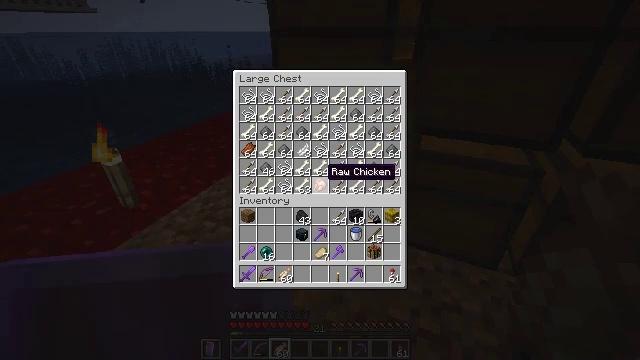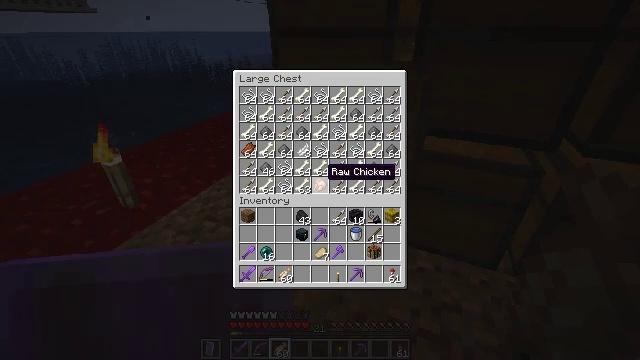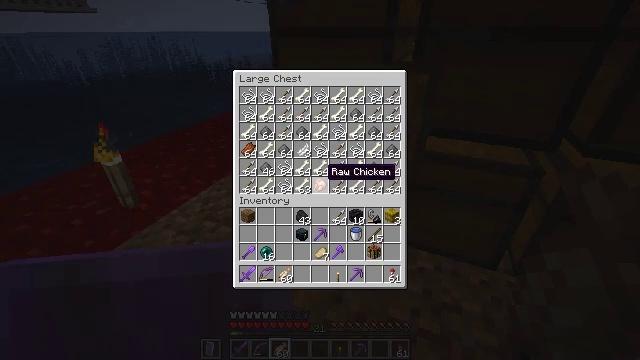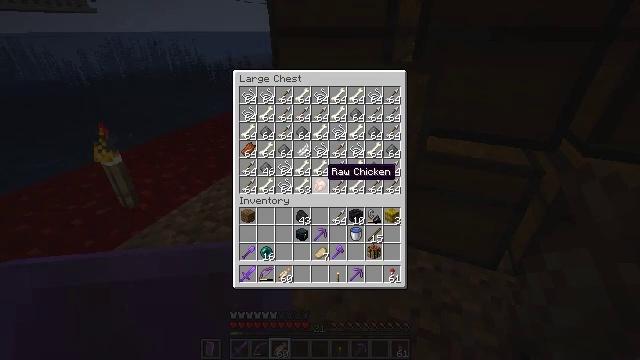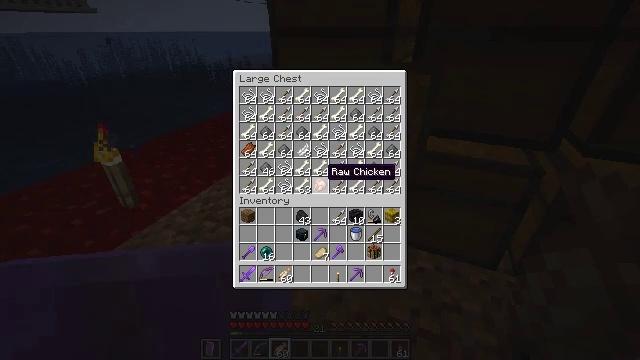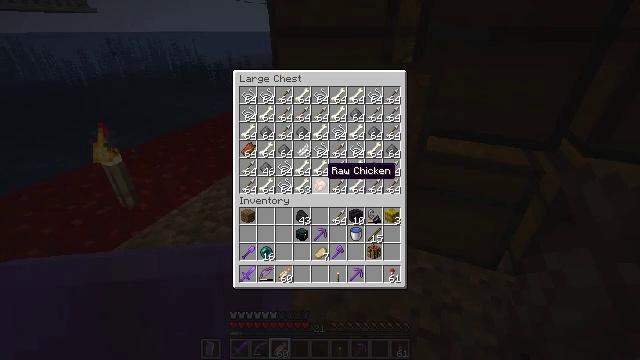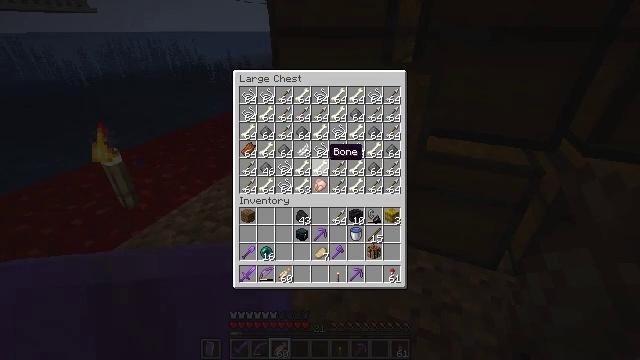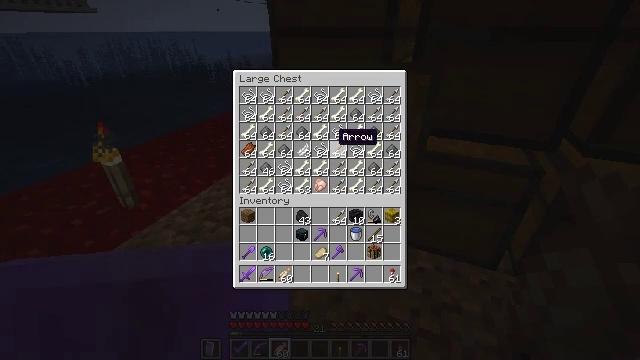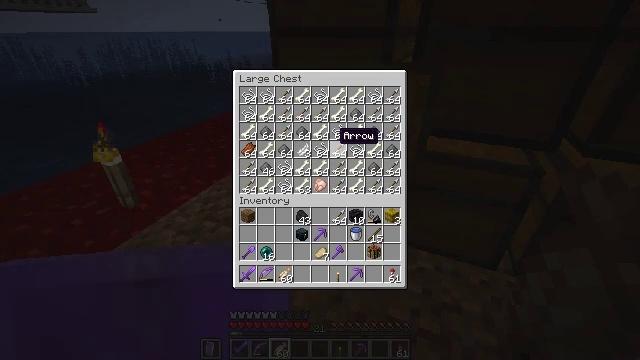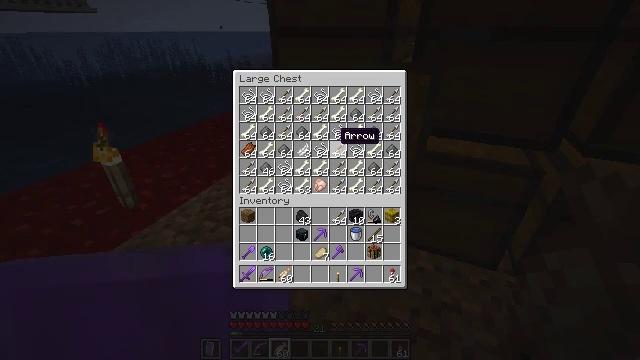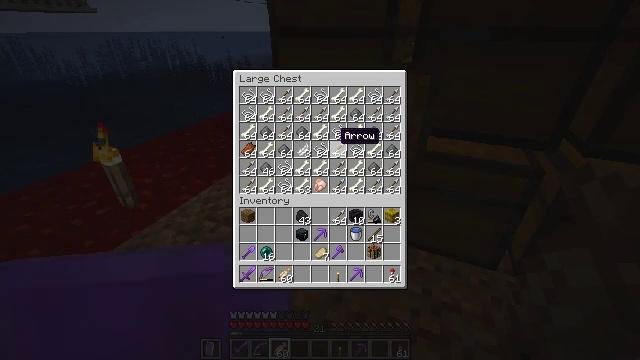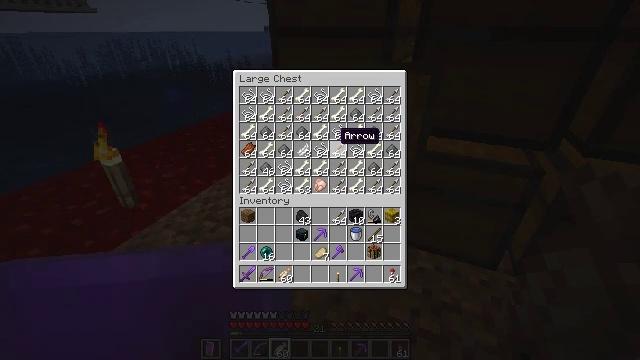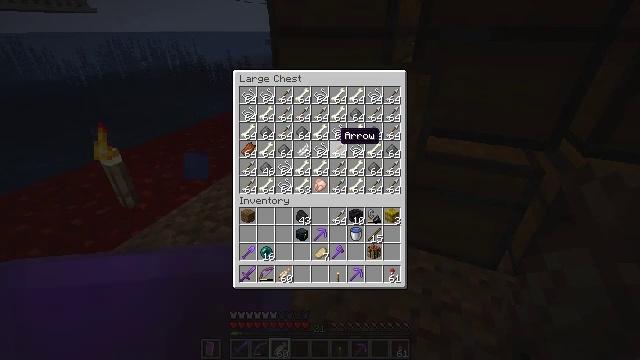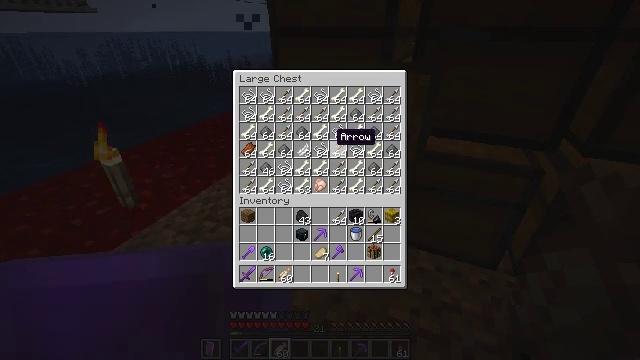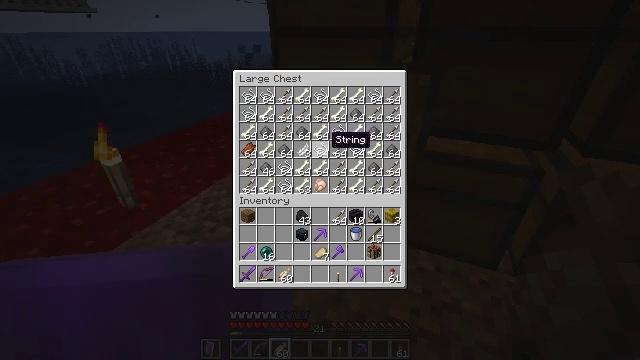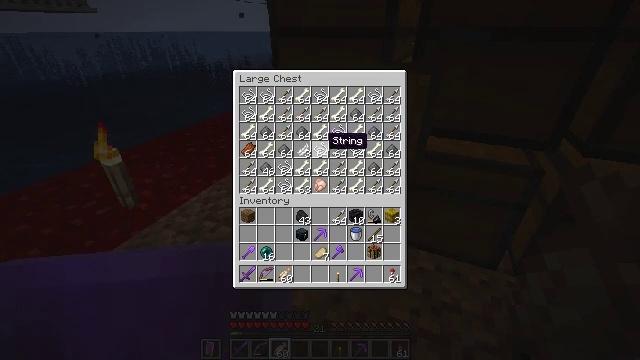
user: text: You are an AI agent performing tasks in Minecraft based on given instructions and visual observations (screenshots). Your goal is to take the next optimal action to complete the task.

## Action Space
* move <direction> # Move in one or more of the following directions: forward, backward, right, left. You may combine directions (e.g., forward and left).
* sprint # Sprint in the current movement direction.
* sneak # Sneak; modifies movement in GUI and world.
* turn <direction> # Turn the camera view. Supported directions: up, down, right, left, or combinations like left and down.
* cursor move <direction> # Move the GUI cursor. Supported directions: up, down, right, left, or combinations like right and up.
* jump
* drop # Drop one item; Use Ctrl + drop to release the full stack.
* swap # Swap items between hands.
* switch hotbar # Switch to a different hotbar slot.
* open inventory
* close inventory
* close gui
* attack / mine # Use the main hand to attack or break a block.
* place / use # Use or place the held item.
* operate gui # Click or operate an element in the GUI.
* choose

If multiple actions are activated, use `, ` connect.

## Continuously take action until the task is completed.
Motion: motion action
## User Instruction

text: Attack the sticky piston to retrieve it.
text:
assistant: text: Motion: no_op
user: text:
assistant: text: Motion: no_op
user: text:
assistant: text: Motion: no_op
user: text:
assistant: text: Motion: no_op
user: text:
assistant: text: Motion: no_op
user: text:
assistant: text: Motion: turn up
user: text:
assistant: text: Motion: turn right and up
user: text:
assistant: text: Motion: no_op
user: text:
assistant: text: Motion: sneak
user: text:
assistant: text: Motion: sneak
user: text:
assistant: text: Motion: sneak
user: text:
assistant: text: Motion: sneak
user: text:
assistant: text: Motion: sneak
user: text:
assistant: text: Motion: sneak
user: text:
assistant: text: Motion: sneak
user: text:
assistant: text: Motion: sneak
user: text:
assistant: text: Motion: sneak
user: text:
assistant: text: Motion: sneak, attack / mine
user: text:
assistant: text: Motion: sneak, attack / mine
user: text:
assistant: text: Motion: sneak, attack / mine
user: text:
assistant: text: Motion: sneak, turn right
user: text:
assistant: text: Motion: sneak, turn right
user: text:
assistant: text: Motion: sneak
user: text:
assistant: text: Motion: sneak
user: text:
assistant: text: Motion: sneak
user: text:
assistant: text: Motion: sneak
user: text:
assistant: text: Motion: sneak
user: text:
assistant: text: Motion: sneak
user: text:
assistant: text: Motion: sneak
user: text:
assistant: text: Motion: sneak